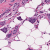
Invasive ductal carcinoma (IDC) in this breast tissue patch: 1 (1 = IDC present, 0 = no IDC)